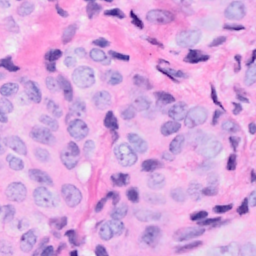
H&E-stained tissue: Breast